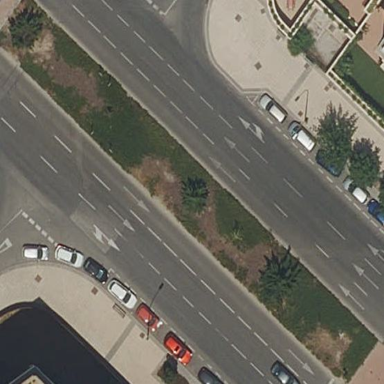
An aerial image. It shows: Kerb barrier surrounding grassy area.